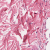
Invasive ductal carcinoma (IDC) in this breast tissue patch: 0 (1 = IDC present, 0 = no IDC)